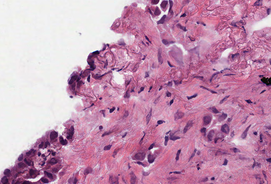
Tumor epithelial tissue: yes
Tumor-associated stroma tissue: yes
Normal tissue: no